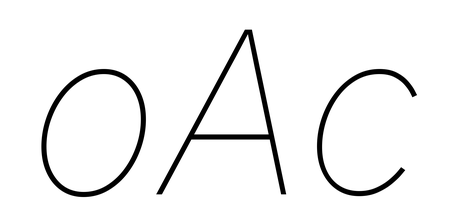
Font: Inter-Italic_Thin_Italic